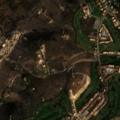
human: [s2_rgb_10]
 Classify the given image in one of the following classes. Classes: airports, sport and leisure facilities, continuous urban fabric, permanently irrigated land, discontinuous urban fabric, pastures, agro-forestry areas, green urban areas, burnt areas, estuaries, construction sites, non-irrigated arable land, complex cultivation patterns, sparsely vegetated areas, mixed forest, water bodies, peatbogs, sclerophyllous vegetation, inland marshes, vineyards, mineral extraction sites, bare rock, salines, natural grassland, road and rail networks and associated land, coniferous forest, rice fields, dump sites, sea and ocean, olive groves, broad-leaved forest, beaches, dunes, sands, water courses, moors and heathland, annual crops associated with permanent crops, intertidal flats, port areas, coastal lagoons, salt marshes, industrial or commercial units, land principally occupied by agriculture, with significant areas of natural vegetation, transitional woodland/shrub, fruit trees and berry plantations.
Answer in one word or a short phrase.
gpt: sport and leisure facilities, annual crops associated with permanent crops, land principally occupied by agriculture, with significant areas of natural vegetation